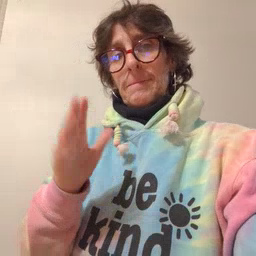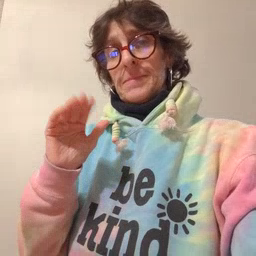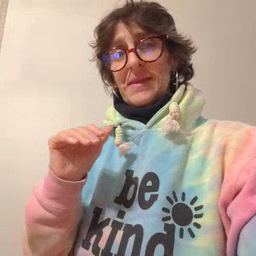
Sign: bye